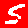
Digit: 5